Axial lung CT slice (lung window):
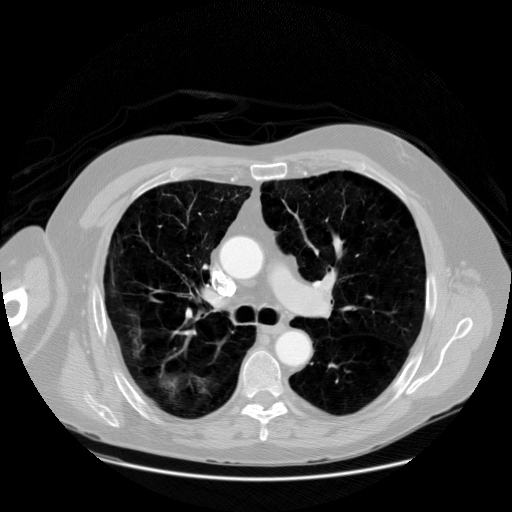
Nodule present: no